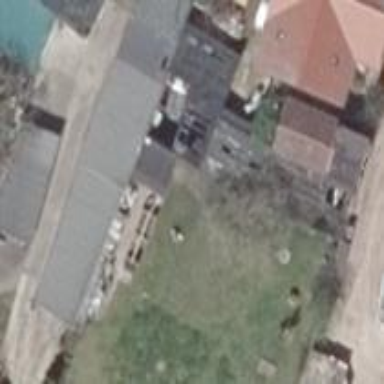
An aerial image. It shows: Group of garages.